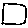
Label: square